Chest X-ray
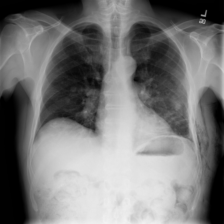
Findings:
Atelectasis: negative
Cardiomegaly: negative
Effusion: negative
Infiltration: negative
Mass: negative
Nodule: negative
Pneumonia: negative
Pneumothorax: negative
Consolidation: negative
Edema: negative
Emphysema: negative
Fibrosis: negative
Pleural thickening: negative
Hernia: negative